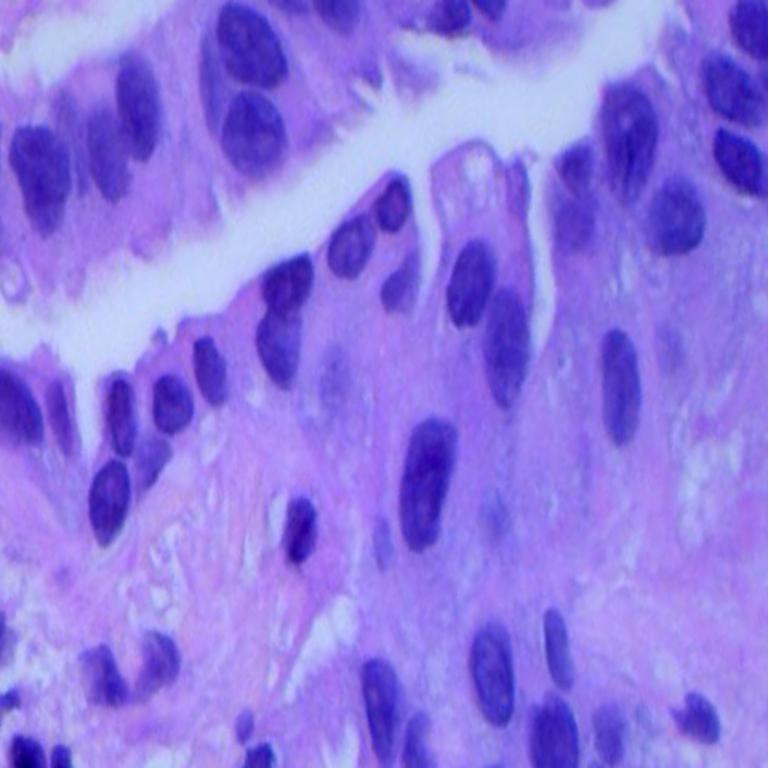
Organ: lung
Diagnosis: adenocarcinomas